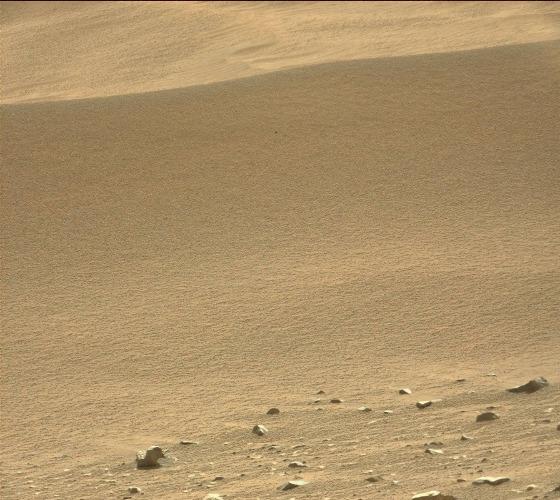
Terrain classes present: Gravel / Sand / Soil, Rock